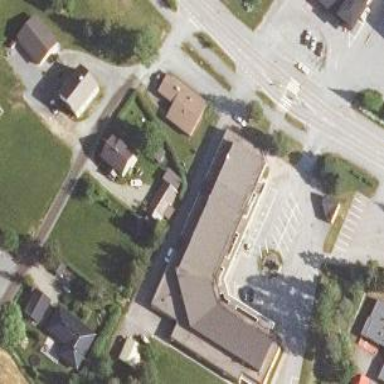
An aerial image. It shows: Public building.